Question: I am working on android, i want to add tab widget to the bottom of page. this is the code of my xml file:-
'''
<HorizontalScrollView android:id="@+id/ScrollView01" android:layout_width="fill_parent" android:layout_height="wrap_content" android:fillViewport="true" android:scrollbars="none">
<TabWidget
android:id="@android:id/tabs"
android:layout_width="fill_parent"
android:layout_height="wrap_content"
android:layout_gravity="bottom"
android:layout_marginLeft="0dip" android:layout_marginRight="0dip"
android:layout_alignParentBottom="true"/>
</HorizontalScrollView>
<FrameLayout
android:id="@android:id/tabcontent"
android:layout_width="fill_parent"
android:layout_height="fill_parent"
android:padding="5dp" />
</RelativeLayout>
'''
by this code the tabwidget is adding to the top of the layout as shown in below picture:-

please tell what should i so to add these "" tabWidget ?
Thank you in advance...
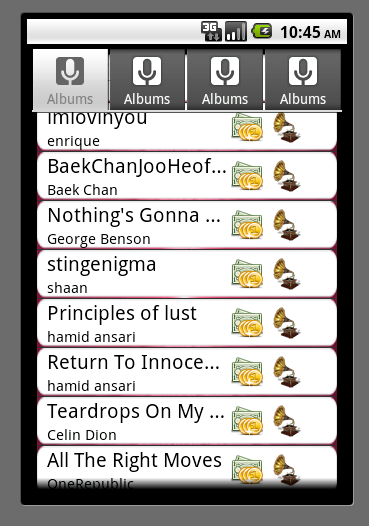
Answer: '''
<RelativeLayout android:orientation="vertical" android:layout_width="fill_parent" android:layout_height="fill_parent" android:padding="5dp">
<FrameLayout
android:id="@android:id/tabcontent"
android:layout_width="fill_parent"
android:layout_height="fill_parent"
android:padding="5dp"
android:layout_alignParentTop="true"
android:layout_above="@+id/ScrollView01"/>
<HorizontalScrollView android:id="@+id/ScrollView01" android:layout_width="fill_parent" android:layout_height="wrap_content" android:fillViewport="true" android:scrollbars="none" android:layout_alignParentBottom="true">
<TabWidget
android:id="@android:id/tabs"
android:layout_width="fill_parent"
android:layout_height="wrap_content"
android:layout_marginLeft="0dip" android:layout_marginRight="0dip"
android:layout_alignParentBottom="true"/>
</HorizontalScrollView>
</RelativeLayout>
'''